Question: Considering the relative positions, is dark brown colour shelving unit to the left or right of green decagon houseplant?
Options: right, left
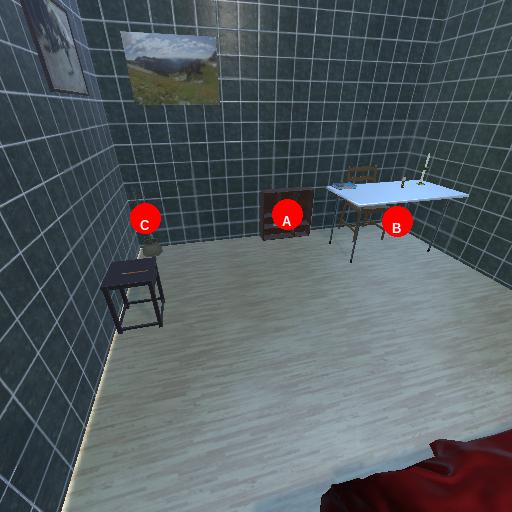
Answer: right